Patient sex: F
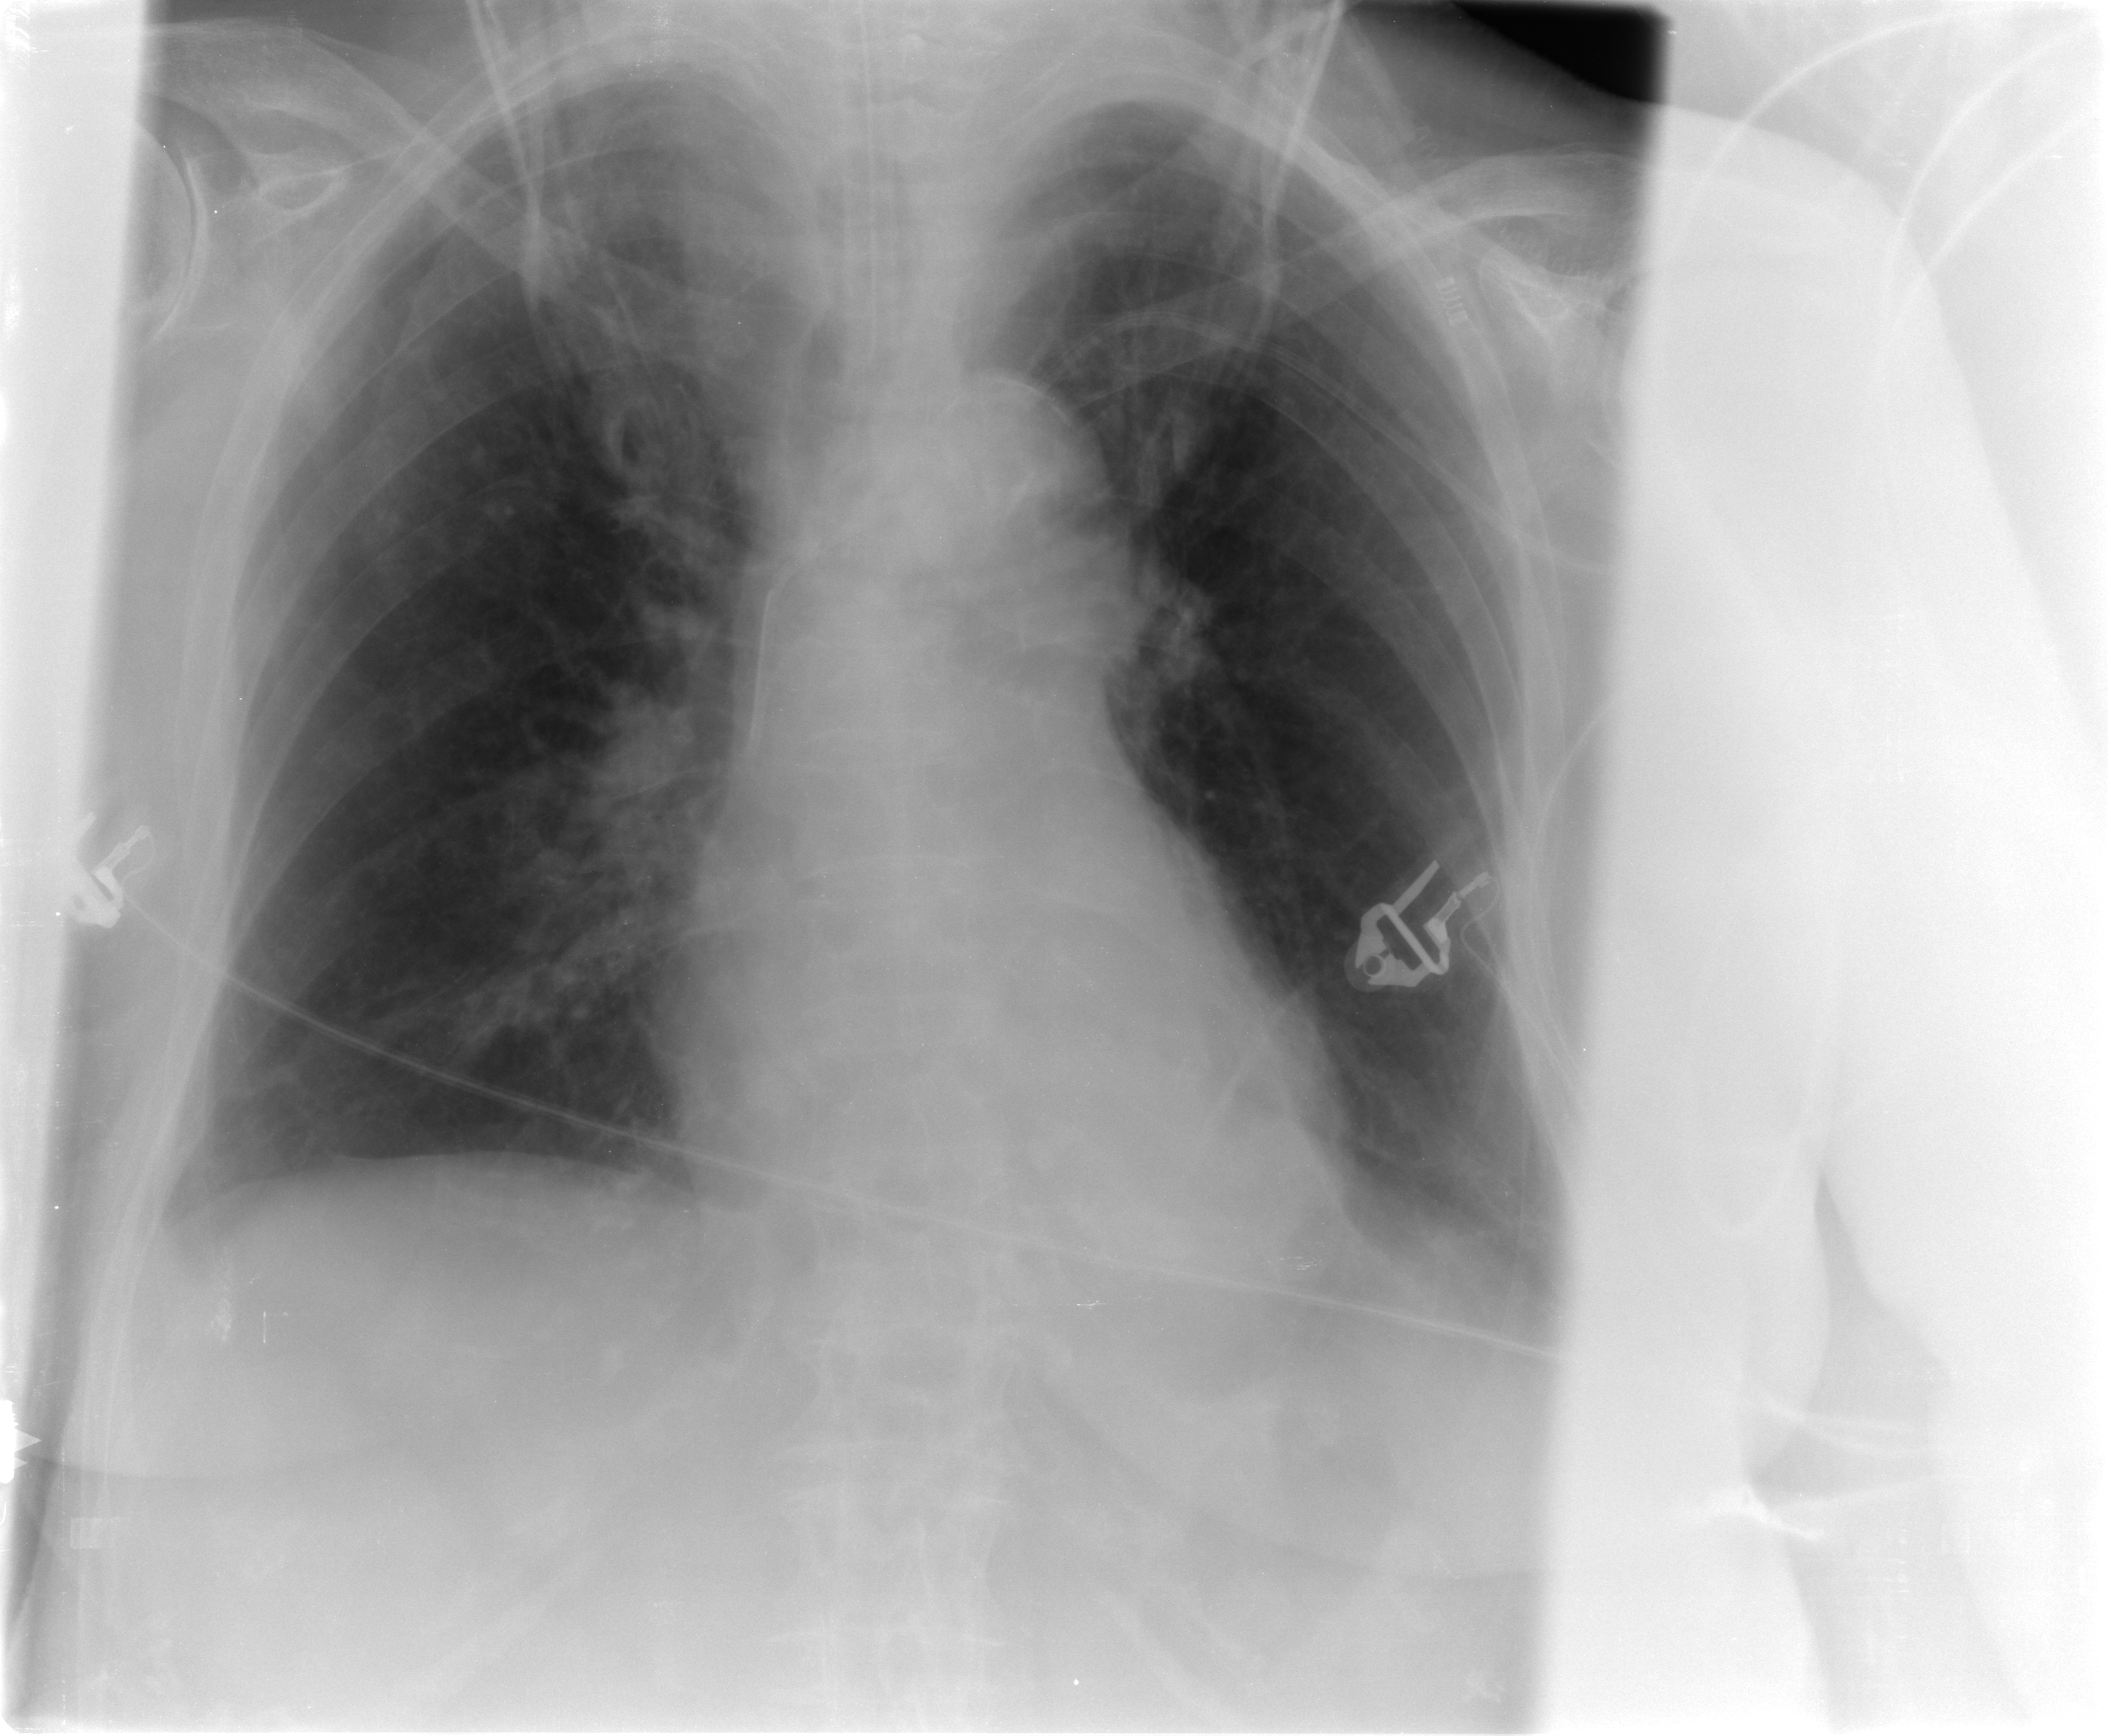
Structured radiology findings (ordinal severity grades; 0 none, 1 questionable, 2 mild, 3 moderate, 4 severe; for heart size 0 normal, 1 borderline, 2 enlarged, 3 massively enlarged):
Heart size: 0
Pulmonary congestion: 0
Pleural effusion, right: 0
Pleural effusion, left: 1
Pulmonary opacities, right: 0
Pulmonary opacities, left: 0
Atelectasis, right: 1
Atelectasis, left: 1